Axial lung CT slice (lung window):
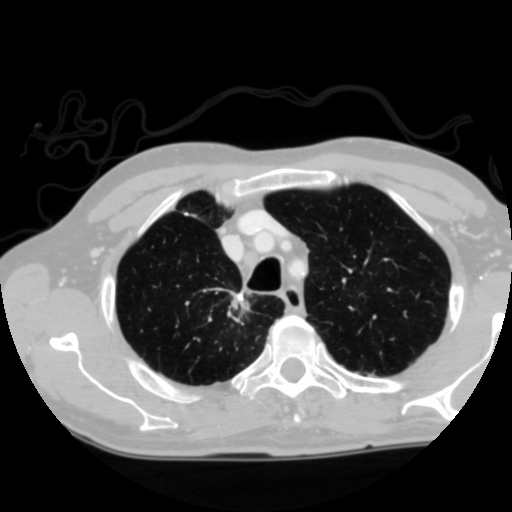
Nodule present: no